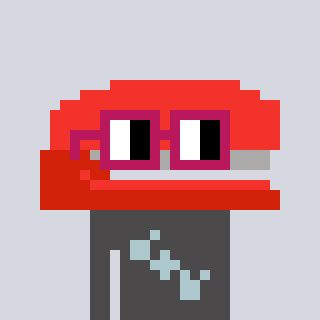
a pixel art character with square dark red glasses, a stapler-shaped head and a grayscale-colored body on a cool background